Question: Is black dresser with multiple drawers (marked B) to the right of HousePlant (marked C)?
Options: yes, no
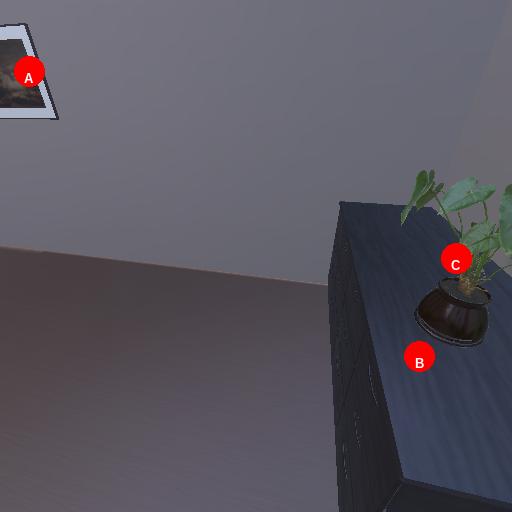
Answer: yes